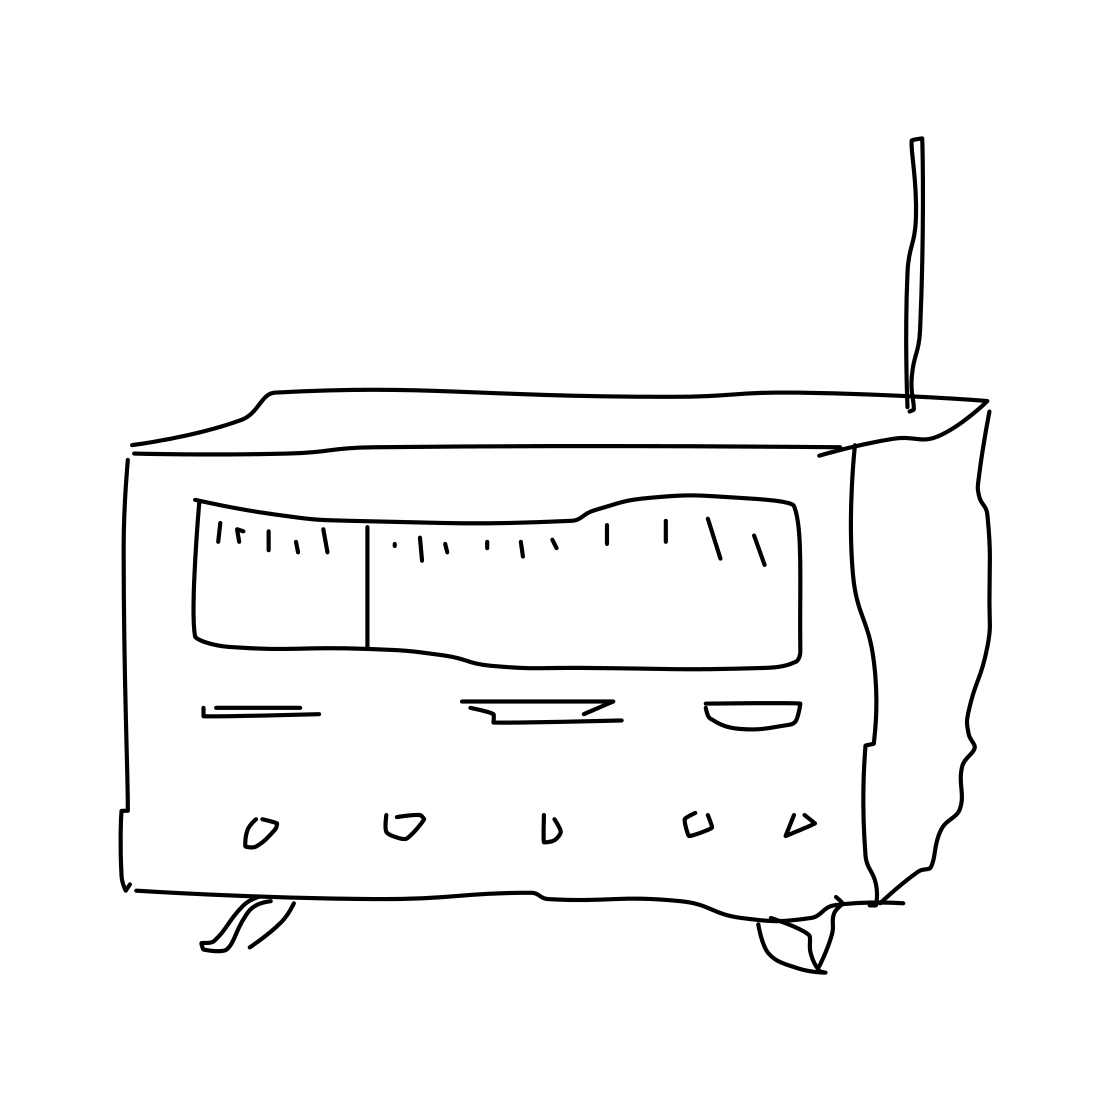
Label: radio